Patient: sex M, age 51
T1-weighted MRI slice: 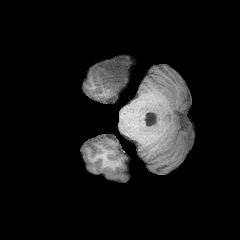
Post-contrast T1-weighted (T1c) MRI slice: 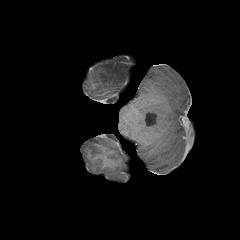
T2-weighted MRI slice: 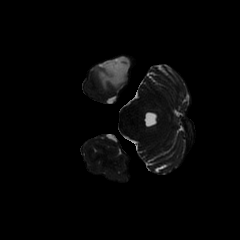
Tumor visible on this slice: yes
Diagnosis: Astrocytoma, IDH-mutant
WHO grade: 4